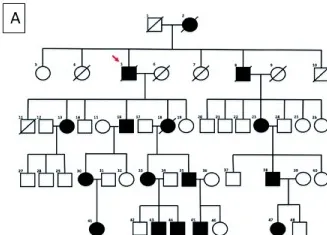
A) Genogram of Family. Red arrow indicates index case.
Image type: pathology (immunostaining)